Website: home-depot
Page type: payment
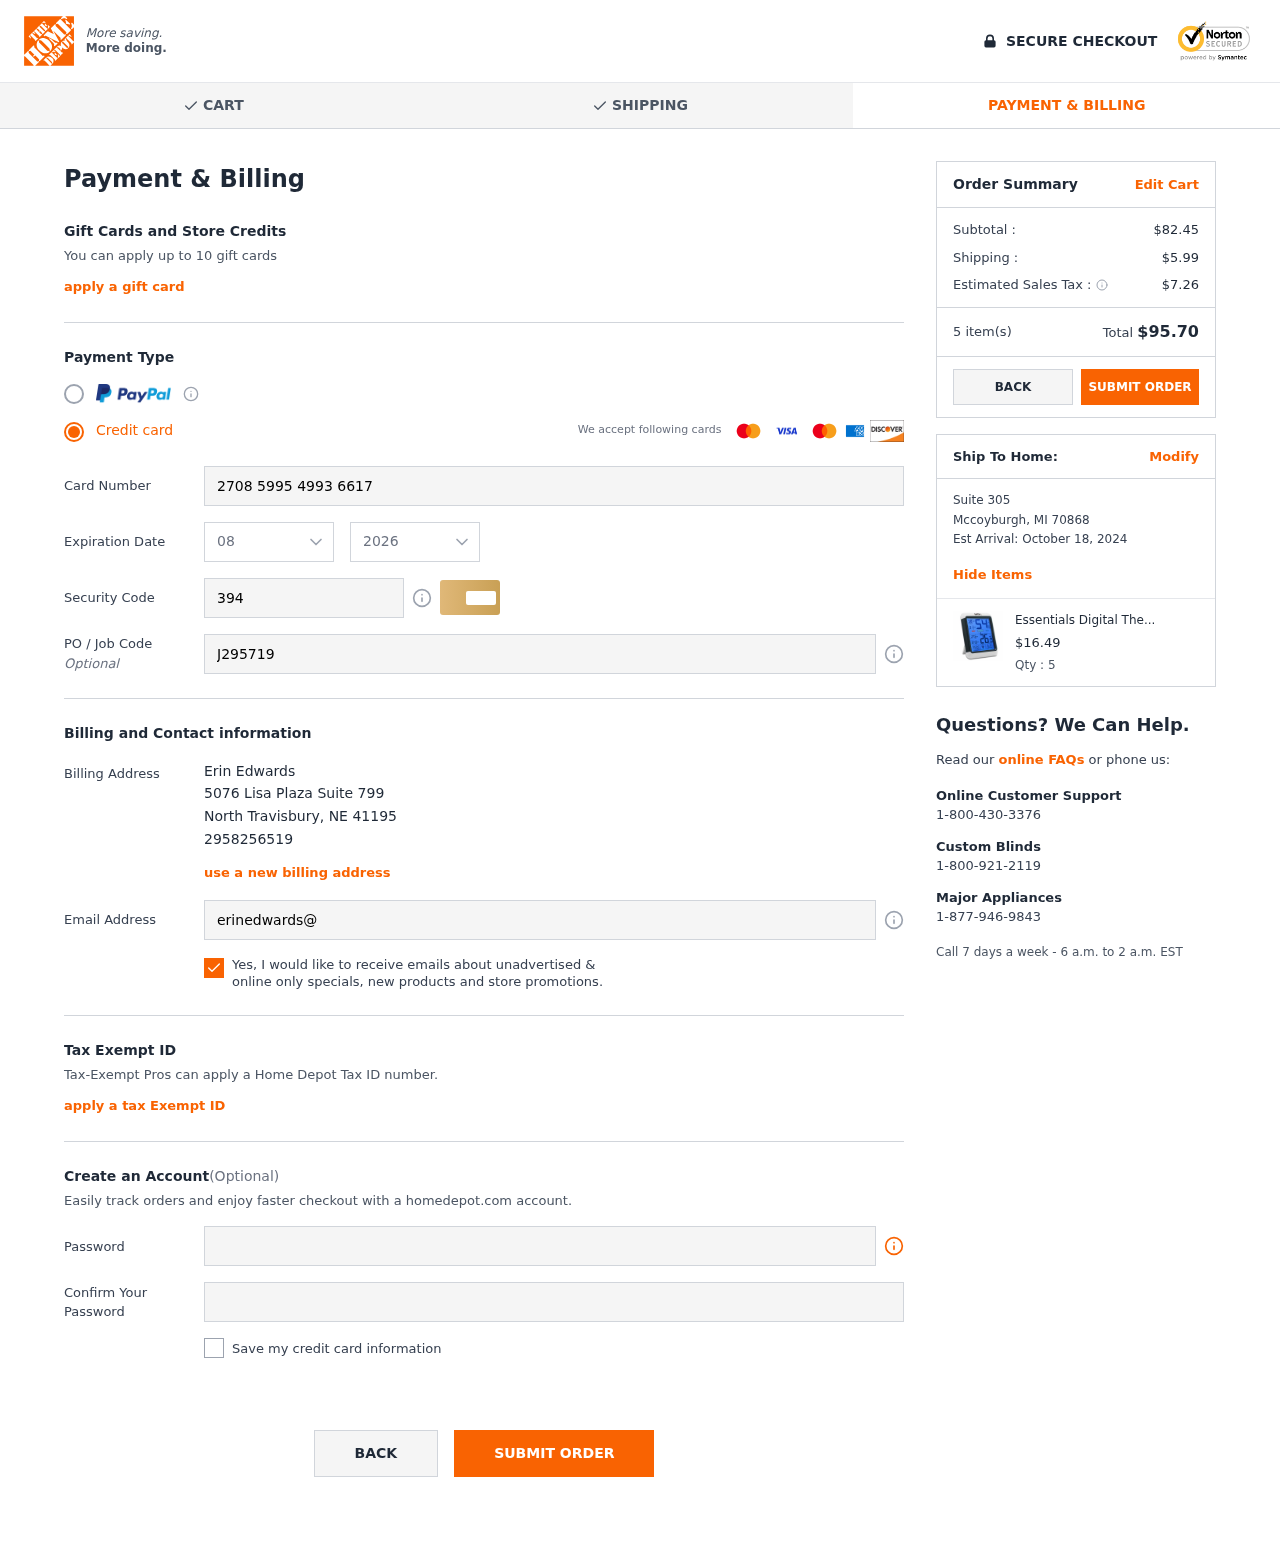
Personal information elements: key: PII_CARD_CVV
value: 394
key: PII_CARD_EXPIRY_MONTH
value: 08
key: PII_CARD_EXPIRY_YEAR
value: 26
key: PII_CARD_NUMBER
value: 2708 5995 4993 6617
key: PII_CITY
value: North Travisbury
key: PII_CITY2
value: Mccoyburgh
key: PII_EMAIL
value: erinedwards@yahoo.com
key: PII_FULLNAME
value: Erin Edwards
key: PII_JOB_CODE
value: J295719
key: PII_PHONE
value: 2958256519
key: PII_POSTCODE
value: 41195
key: PII_POSTCODE2
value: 70868
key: PII_STATE_ABBR
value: NE
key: PII_STATE_ABBR2
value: MI
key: PII_STREET
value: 5076 Lisa Plaza Suite 799
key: PII_STREET2
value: Suite 305
Product elements: key: PRODUCT1_NAME
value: Essentials Digital Thermo-Hygrometer Indoor Thermometer Hygrometer Temperature and Humidity Meter Cl
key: PRODUCT1_PRICE
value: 16.49
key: PRODUCT1_QUANTITY
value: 5
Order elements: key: ORDER_SUBTOTAL
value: $82.45
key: ORDER_SHIPPING_COST
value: $5.99
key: ORDER_TAX
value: $7.26
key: ORDER_NUM_ITEMS
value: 5 item(s)
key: ORDER_TOTAL
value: $95.70
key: ORDER_DELIVERY_DATE
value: October 18, 2024